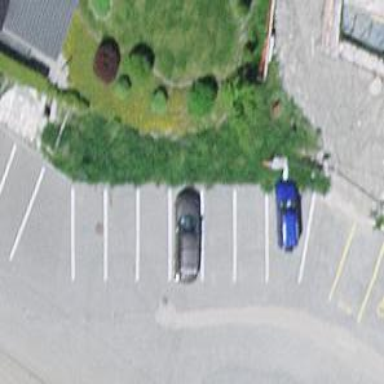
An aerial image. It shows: Parking area with surface.